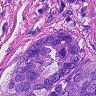
Metastatic tissue present: yes